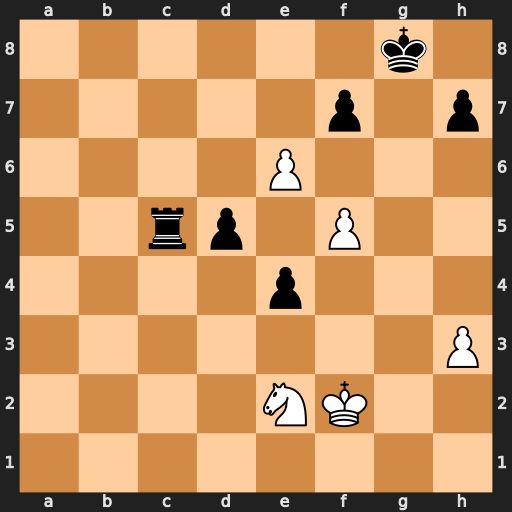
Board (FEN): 6k1/5p1p/4P3/2rp1P2/4p3/7P/4NK2/8
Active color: w
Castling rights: -
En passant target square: -
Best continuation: e7 Rc8 f6